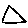
Label: triangle